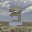
Label: 3